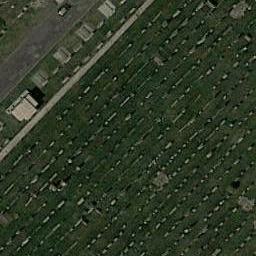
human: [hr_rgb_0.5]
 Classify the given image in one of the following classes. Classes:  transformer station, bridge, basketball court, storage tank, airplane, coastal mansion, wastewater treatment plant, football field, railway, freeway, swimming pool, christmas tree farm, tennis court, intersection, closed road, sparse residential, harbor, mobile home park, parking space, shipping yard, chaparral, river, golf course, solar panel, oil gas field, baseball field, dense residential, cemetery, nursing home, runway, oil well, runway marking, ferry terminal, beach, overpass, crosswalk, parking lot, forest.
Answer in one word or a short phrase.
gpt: cemetery